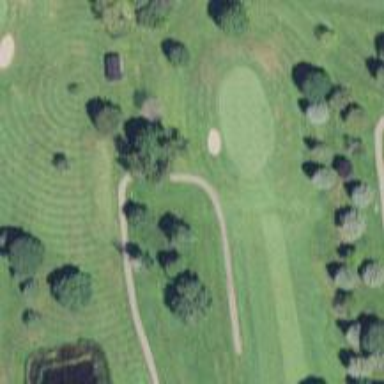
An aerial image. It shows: Service road used as golf cart path.